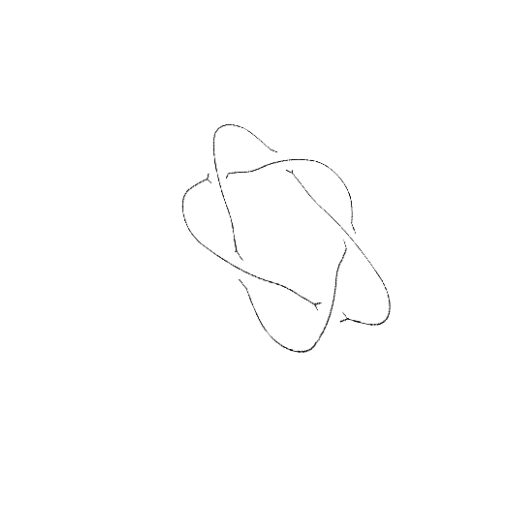
Crossing number: 5